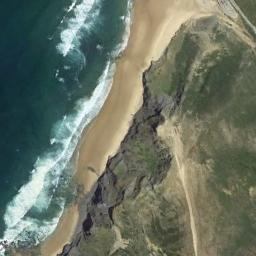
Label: beach